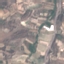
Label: PermanentCrop